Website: ulta-beauty
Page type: address-validator
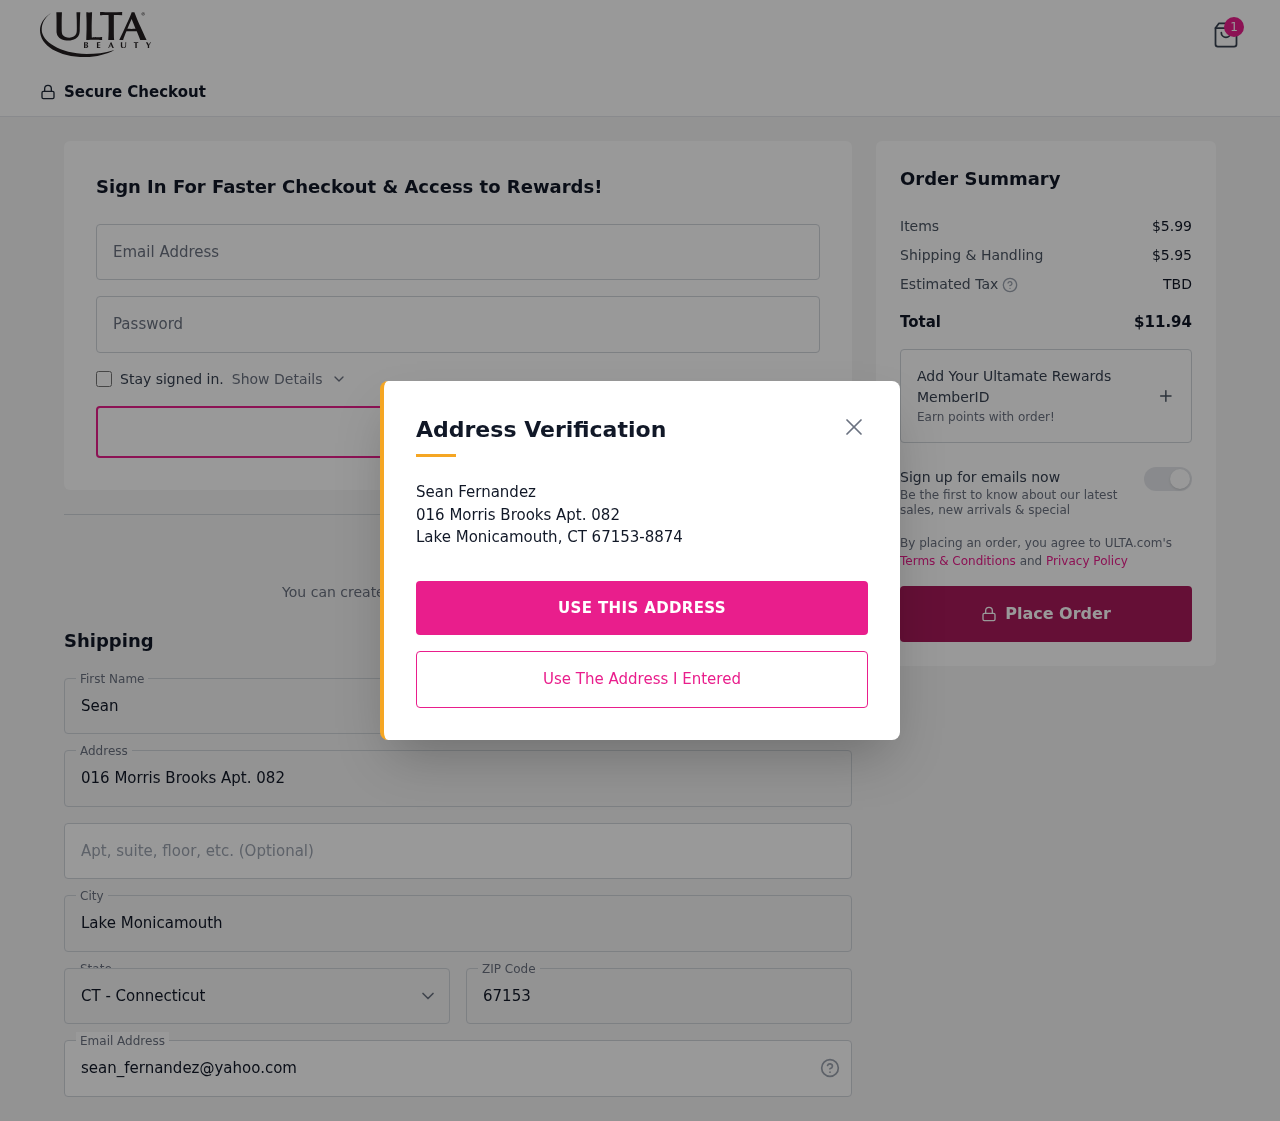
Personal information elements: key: PII_CITY
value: Lake Monicamouth
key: PII_EMAIL
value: sean_fernandez@yahoo.com
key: PII_FIRSTNAME
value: Sean
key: PII_LASTNAME
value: Fernandez
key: PII_POSTCODE
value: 67153
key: PII_STATE_ABBR
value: CT
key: PII_STREET
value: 016 Morris Brooks Apt. 082
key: PII_STREET2
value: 016 Morris Brooks Apt. 082
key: PII_FULLNAME2
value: Sean Fernandez
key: PII_CITY2
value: Lake Monicamouth
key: PII_STATE_ABBR2
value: CT
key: PII_POSTCODE_FULL
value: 67153
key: PII_POSTCODE_EXT
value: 8874
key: PII_LOCATION17_POSTCODE_EXT
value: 6715
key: PII_POSTCODE_NUMERIC
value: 67153
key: PII_POSTCODE_EXT_NUMERIC
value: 8874
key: PII_LOCATION17_POSTCODE_EXT_NUMERIC
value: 6715
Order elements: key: ORDER_NUM_ITEMS
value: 1
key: ORDER_SUBTOTAL
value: $5.99
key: ORDER_SHIPPING_COST
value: $5.95
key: ORDER_TOTAL
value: $11.94